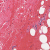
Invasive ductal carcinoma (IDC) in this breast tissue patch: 0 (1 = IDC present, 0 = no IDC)